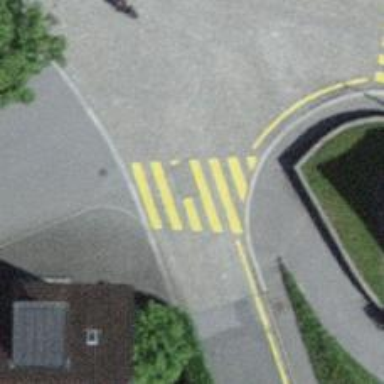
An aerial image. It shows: Uncontrolled zebra crossing with notable zebra markings.